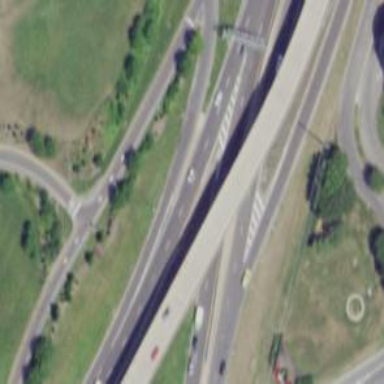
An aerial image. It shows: Trunk link road with asphalt surface.